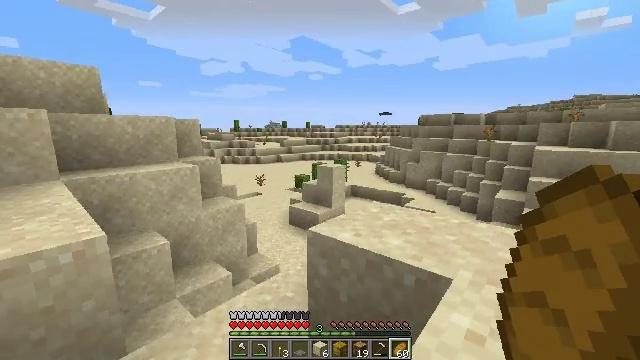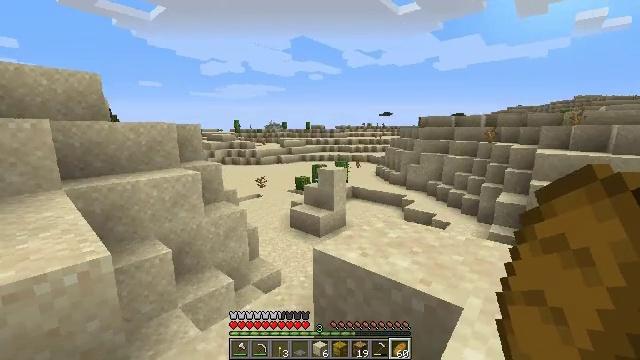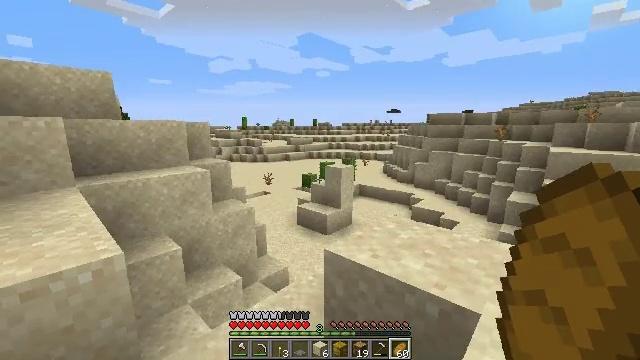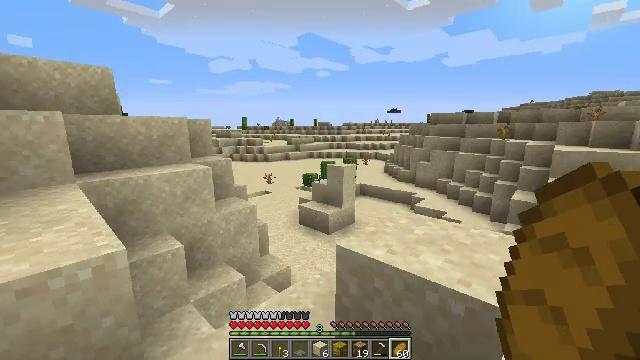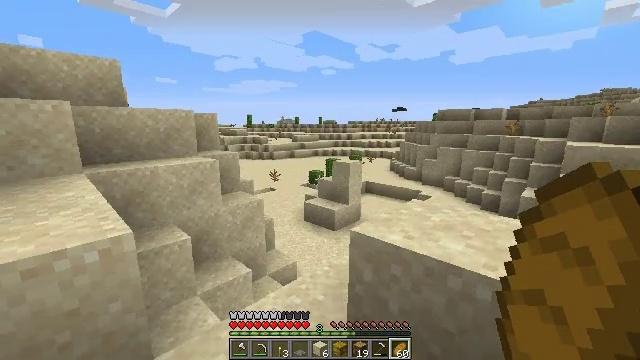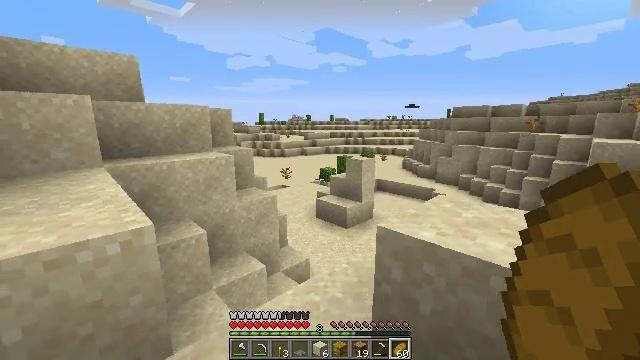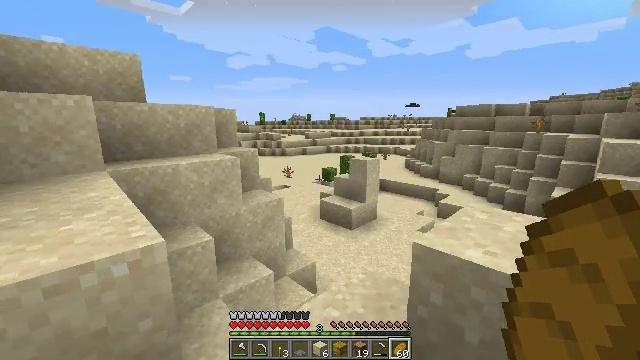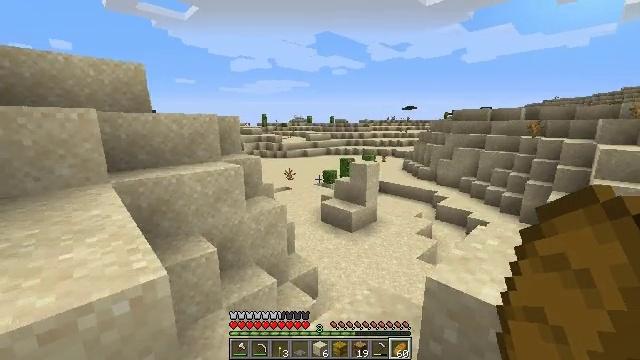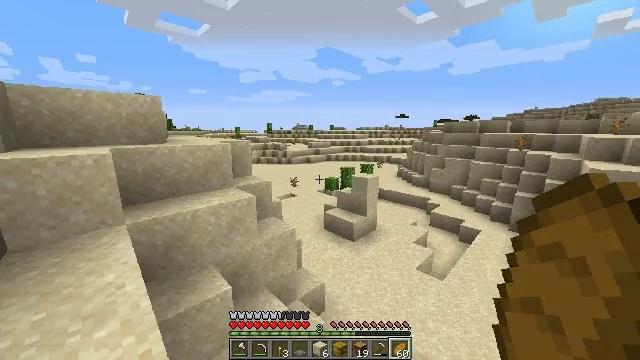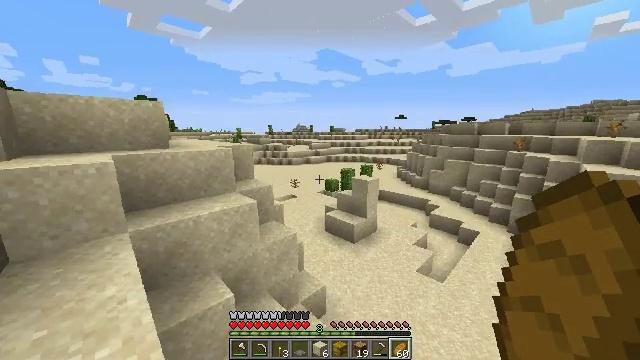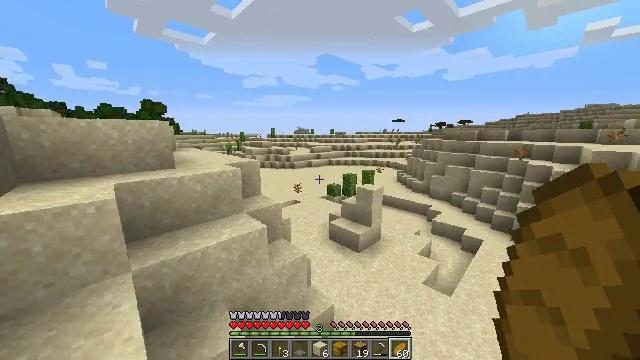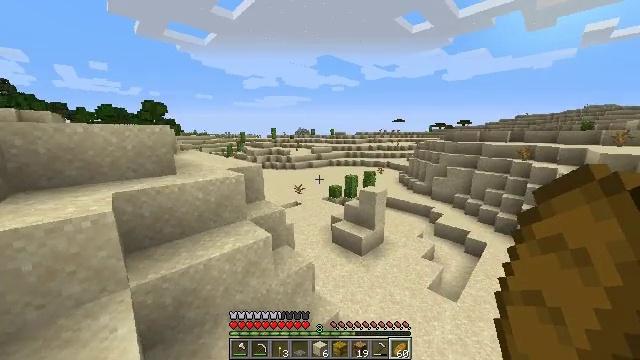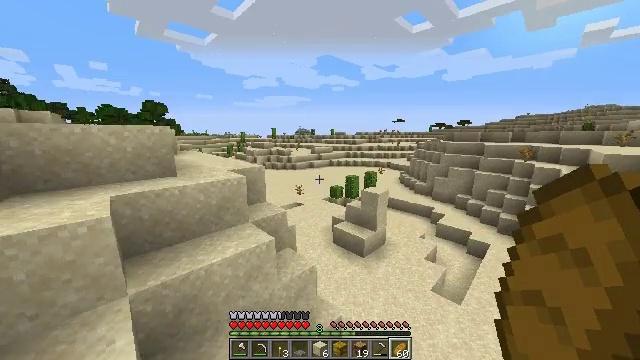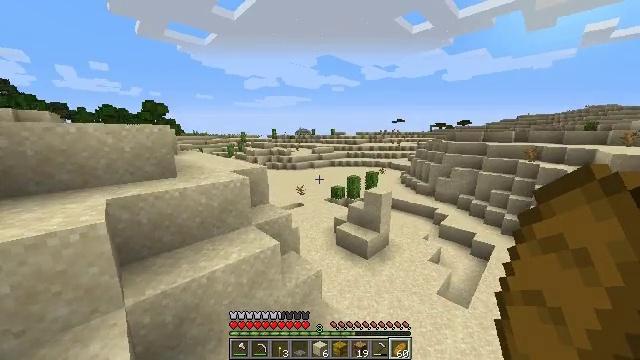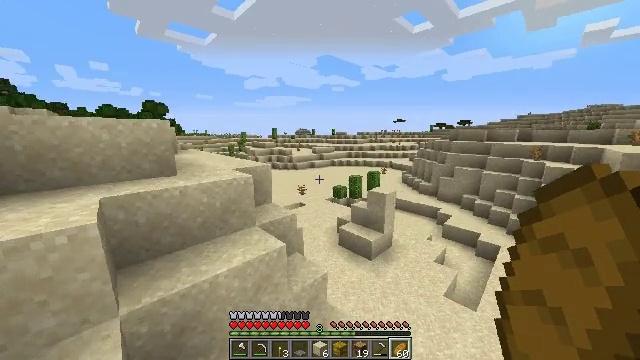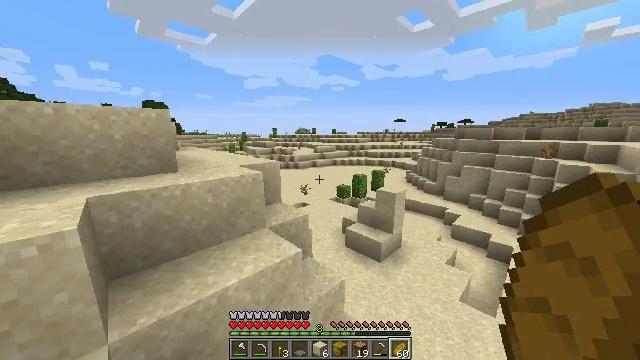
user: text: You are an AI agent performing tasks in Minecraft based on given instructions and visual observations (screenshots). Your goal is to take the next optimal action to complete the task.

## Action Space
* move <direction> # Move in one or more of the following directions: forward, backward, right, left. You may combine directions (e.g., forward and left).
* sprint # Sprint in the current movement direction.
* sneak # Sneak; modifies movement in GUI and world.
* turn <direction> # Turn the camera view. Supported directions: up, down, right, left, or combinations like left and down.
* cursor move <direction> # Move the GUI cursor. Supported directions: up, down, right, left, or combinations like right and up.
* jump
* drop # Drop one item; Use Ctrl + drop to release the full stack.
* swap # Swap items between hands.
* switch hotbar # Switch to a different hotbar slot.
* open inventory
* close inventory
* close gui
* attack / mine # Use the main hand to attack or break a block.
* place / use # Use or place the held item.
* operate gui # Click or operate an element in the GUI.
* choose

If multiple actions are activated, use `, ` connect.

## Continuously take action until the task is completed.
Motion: motion action
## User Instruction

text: Attack the brewing stand to gather it.
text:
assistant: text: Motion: move forward and move left, sprint, jump
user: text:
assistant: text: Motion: move forward and move left, sprint, turn left, jump
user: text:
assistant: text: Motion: move forward and move left, sprint, jump
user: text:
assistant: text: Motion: move forward and move left, sprint, turn left, jump
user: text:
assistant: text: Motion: move forward and move left, sprint, turn left, jump
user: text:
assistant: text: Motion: move forward and move left, sprint, jump
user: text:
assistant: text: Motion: move forward and move left, sprint, jump
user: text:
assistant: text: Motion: move forward and move left, sprint, jump
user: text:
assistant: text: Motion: move forward and move left, sprint, jump
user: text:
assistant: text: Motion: move forward and move left, sprint, jump
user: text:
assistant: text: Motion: move forward and move left, sprint, jump
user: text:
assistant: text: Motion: move forward and move left, sprint, jump
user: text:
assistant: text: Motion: move forward and move left, sprint, jump
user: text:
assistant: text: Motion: move forward and move left, sprint, jump
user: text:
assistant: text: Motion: move forward and move left, sprint, jump
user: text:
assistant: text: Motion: move forward and move left, sprint, jump
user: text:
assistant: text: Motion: move forward and move left, sprint, jump
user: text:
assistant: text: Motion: move forward and move left, sprint, jump
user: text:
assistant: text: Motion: move forward and move left, sprint, jump
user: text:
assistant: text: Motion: move forward and move left, sprint, jump
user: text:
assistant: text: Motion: move forward and move left, sprint, jump
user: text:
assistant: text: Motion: move forward and move left, sprint, jump
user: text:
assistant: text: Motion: move forward and move left, sprint, jump
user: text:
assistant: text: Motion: move forward and move left, sprint, jump
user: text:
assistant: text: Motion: move forward and move left, sprint, jump
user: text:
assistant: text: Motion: move forward and move left, sprint, jump
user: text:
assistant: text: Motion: move forward and move left, sprint, jump
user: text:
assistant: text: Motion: move forward and move left, sprint, jump
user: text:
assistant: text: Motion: move forward and move left, sprint, jump
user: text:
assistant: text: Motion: move forward and move left, sprint, jump